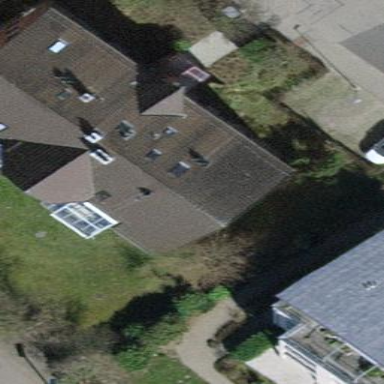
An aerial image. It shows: Building with tile roof.